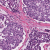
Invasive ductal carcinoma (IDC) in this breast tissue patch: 0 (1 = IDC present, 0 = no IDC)